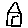
Label: house